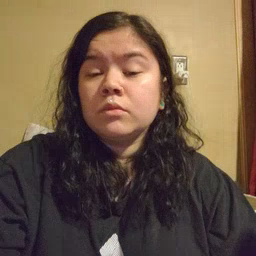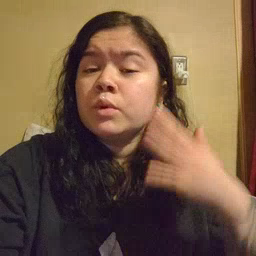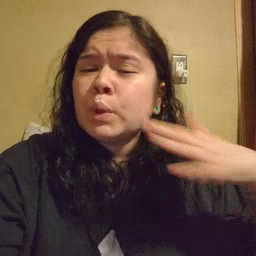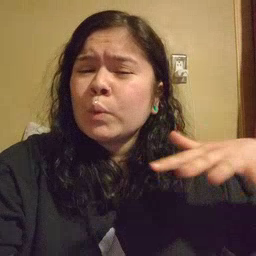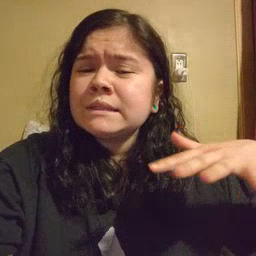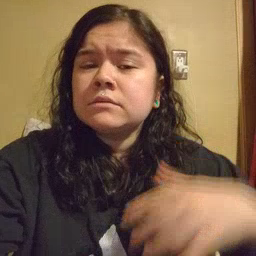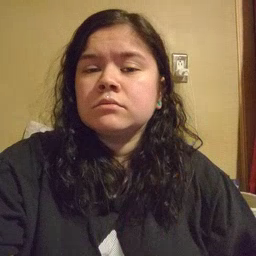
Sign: noisy